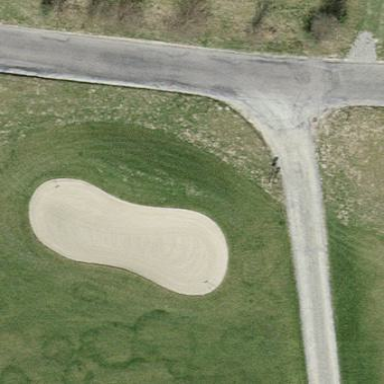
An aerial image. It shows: Sandy area is golf bunker.